Question: I have a file 'plain.cache' which is little over 10MB and I made a <URL> increase the load speed by compressing the file with 'gzcompress'.
The image of the files is below, and the code of files is as follows:
_makeCache.php, in which I make the gzcompressed version of the plain.cache file:
'''
$str = file_get_contents("plain.cache");
$strCompressed = gzcompress($str, 9);
$file = "gz.cache";
$fp = fopen($file, "w");
fwrite($fp, $strCompressed);
fclose($fp);
'''
plain.php:
'''
echo file_get_contents("plain.cache");
'''
gz.php:
'''
echo gzuncompress(file_get_contents("plain.cache"));
'''

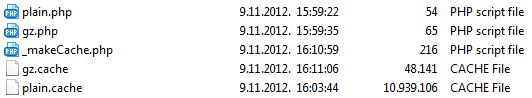
Answer: Your http server is compressing the plain.cache automatically on the fly, using gzip as well, and the client decompresses it. So you should see almost no difference.